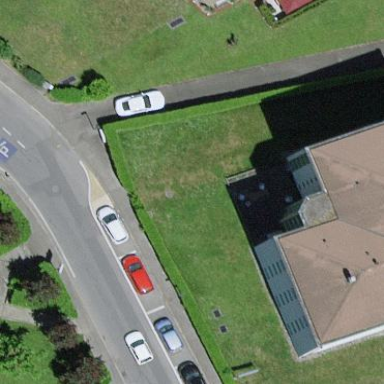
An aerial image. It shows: Street-side parking area with parallel orientation. The surface is asphalt.